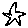
Label: star